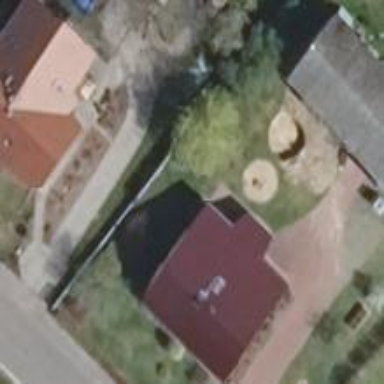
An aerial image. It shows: Gabled roof building with maroon color roof. The roof is oriented along the building.